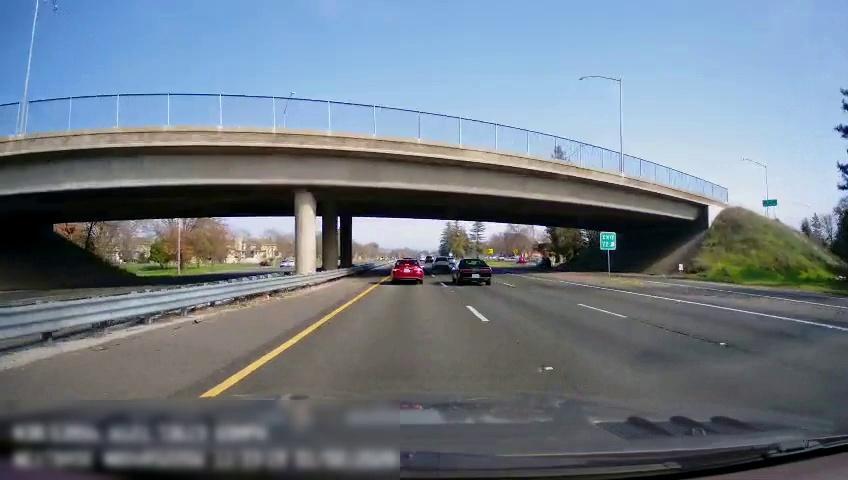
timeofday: Day
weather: Sunny
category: Drivable Space
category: Drivable Space
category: Vehicles | Car
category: Vehicles | Car
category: Vehicles | Car
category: Vehicles | SUV
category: Lanes | Current Lane
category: Lanes | Current Lane
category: Lanes | Alternate Lane
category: Lanes | Alternate Lane
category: Lanes | Alternate Lane
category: Traffic | Signs